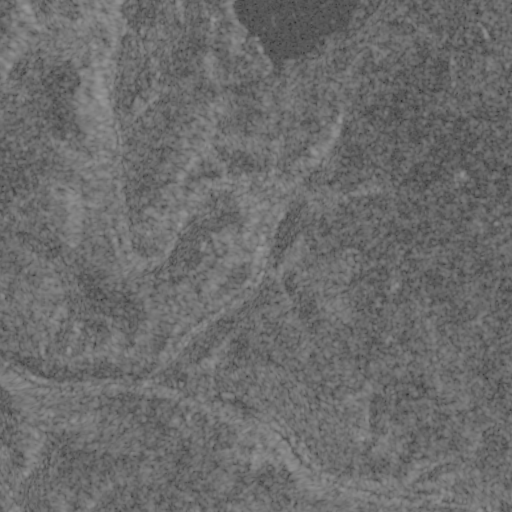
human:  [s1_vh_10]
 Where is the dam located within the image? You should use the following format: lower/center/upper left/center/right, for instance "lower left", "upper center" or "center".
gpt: The dam is located in the upper left of the image.
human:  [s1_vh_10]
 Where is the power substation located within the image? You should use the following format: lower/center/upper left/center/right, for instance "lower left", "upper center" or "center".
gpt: The power substation is located in the upper left of the image.
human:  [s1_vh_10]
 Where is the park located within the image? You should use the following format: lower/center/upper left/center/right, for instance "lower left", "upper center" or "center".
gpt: There is no park in the image.

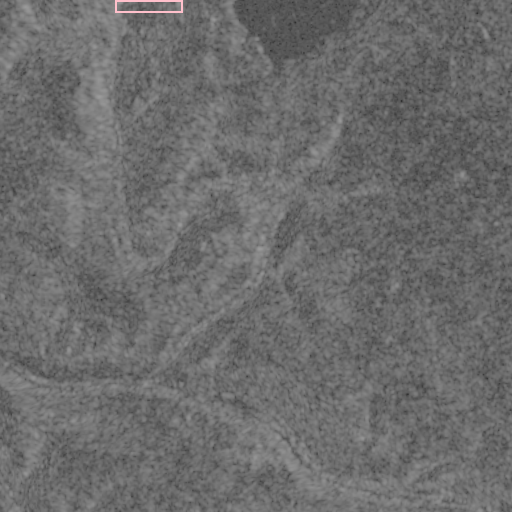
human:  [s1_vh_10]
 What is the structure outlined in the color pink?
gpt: The structure outlined in pink is a dam.
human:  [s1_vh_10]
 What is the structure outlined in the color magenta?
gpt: There is no magenta outline.